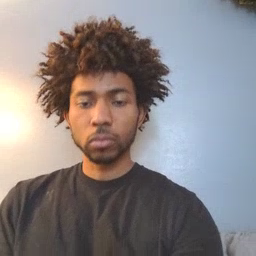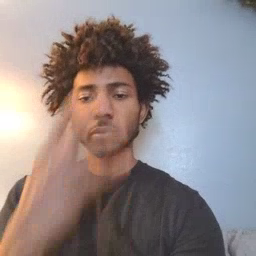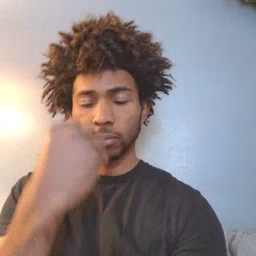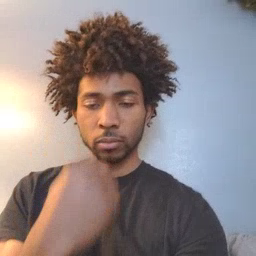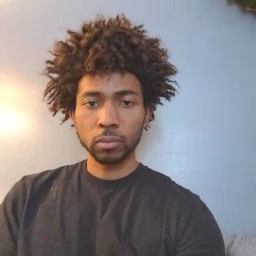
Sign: sleep